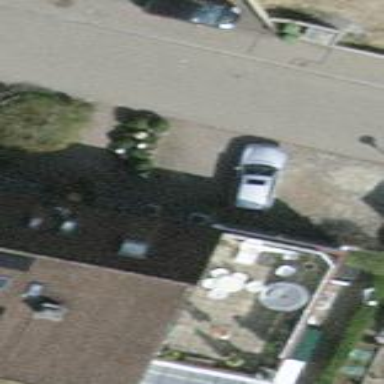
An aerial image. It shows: Simple house.